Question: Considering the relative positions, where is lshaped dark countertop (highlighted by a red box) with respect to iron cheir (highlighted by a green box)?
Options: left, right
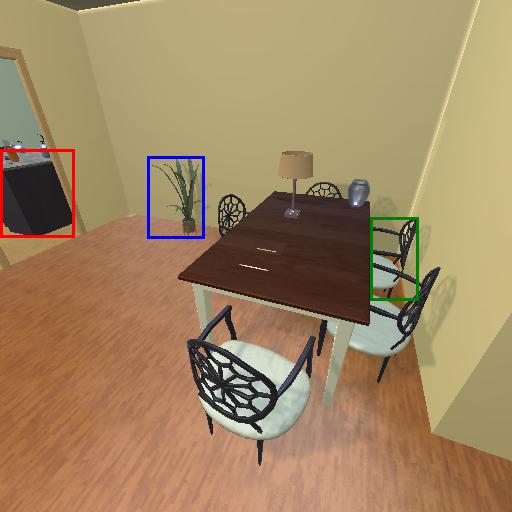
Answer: left